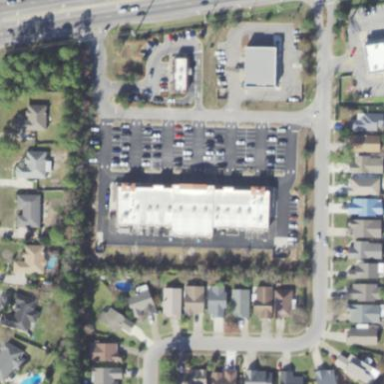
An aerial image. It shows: Commercial area.